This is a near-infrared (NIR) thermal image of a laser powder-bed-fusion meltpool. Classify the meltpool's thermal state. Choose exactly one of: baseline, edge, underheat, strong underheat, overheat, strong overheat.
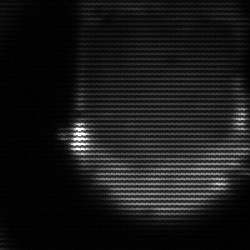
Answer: edge